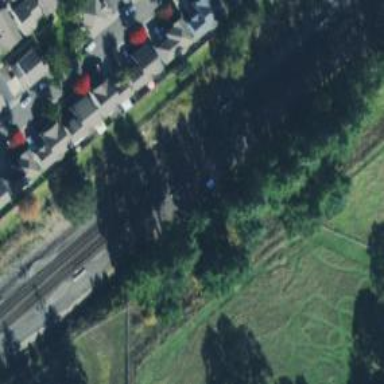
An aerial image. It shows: Railway crossover.